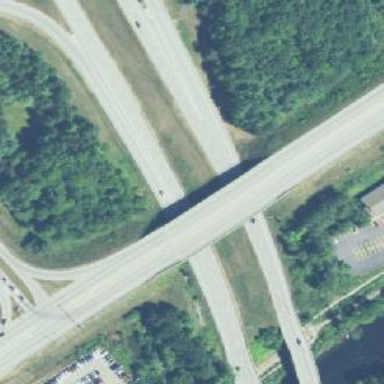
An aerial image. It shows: Motorway junction.